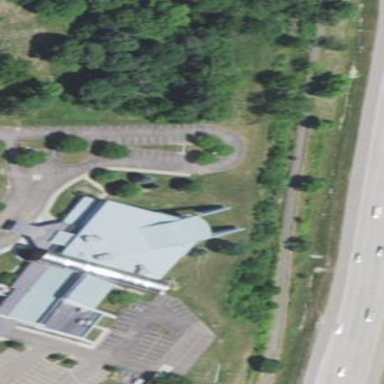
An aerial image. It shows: Church which is place of worship.